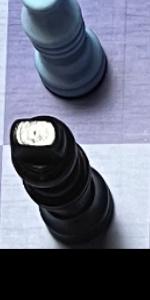
Label: King_Black